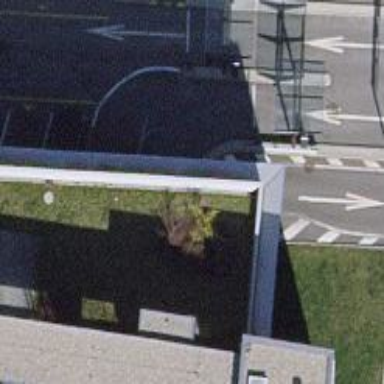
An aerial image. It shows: Parking entrance.